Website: macys
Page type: delivery-shipping
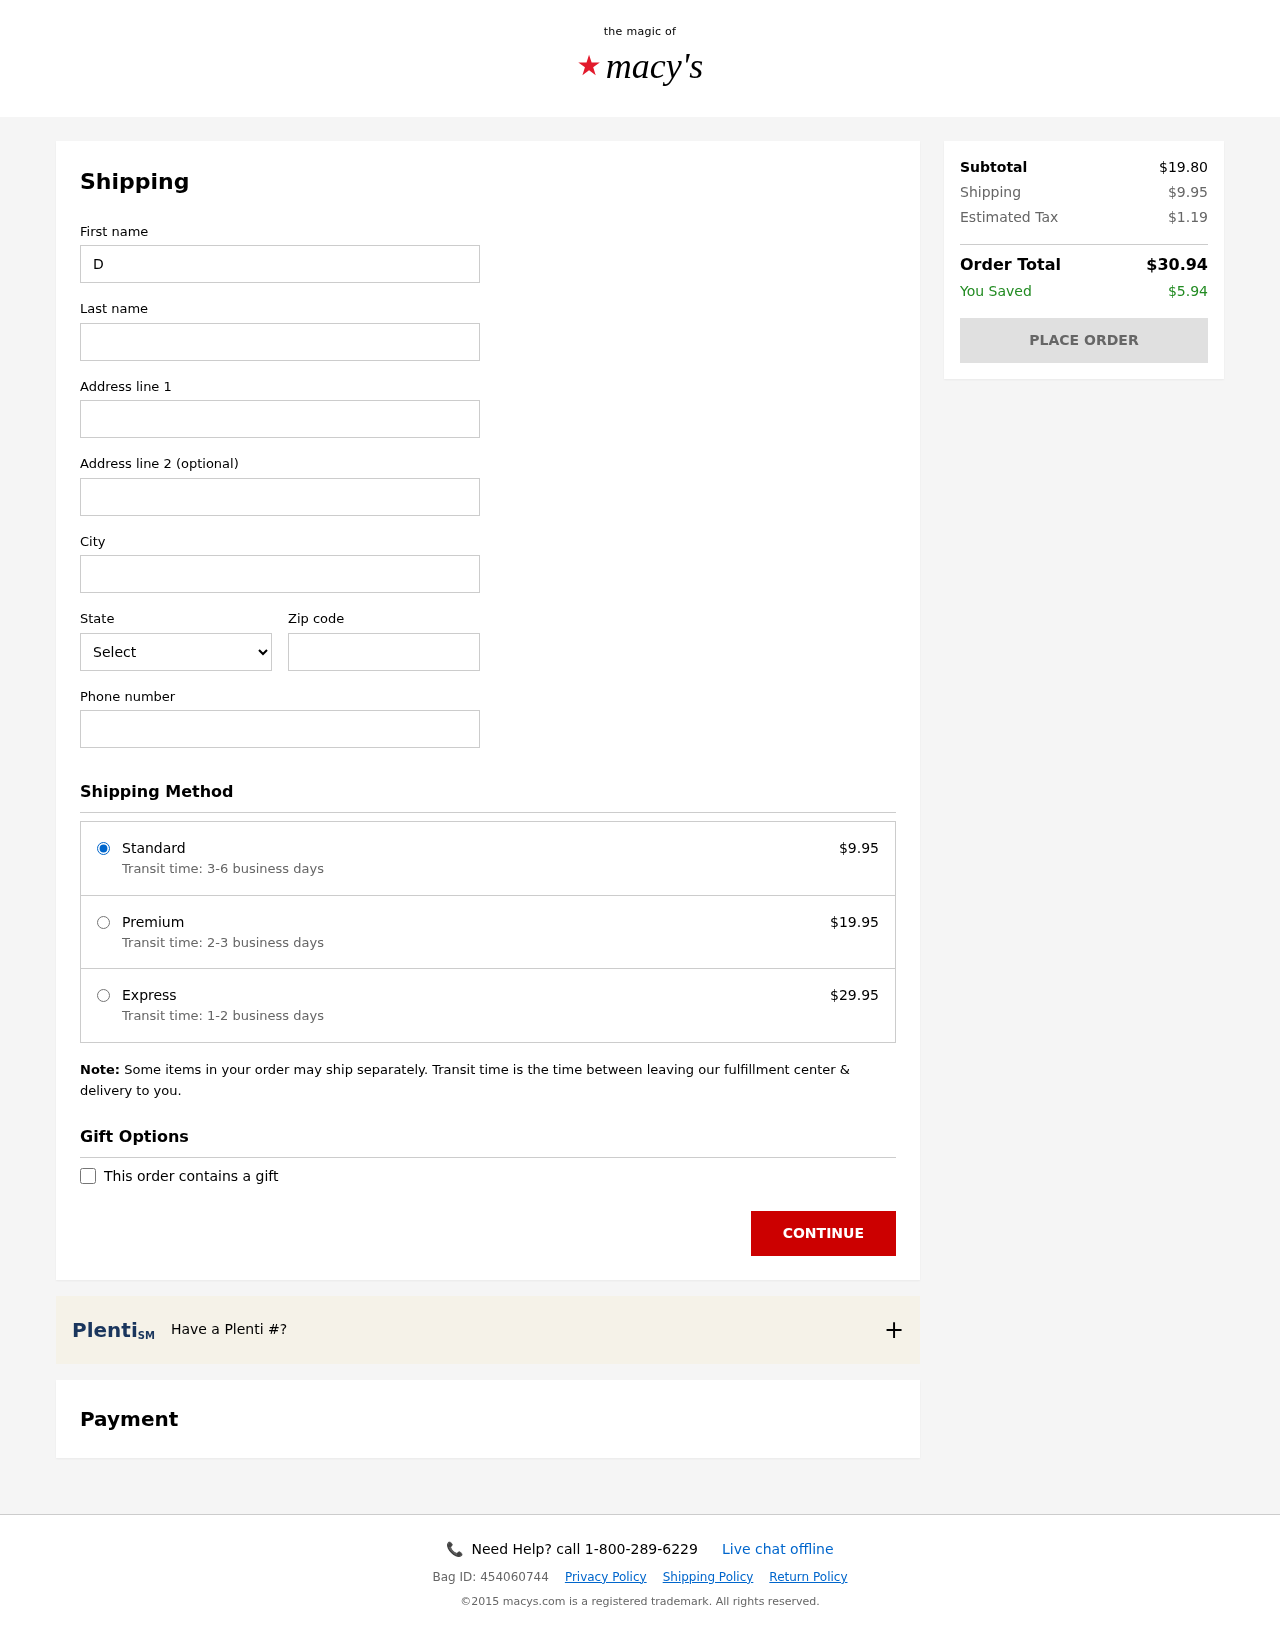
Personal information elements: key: PII_CITY
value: Vasquezbury
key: PII_FIRSTNAME
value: David
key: PII_LASTNAME
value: Porter
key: PII_PHONE
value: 3684395990
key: PII_POSTCODE
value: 92825
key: PII_STATE_ABBR
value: WI
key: PII_STREET
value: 964 Samantha Turnpike
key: PII_STREET2
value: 89592 Walker Center
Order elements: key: ORDER_SHIPPING_COST
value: $9.95
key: ORDER_SHIPPING_PREMIUM
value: $19.95
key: ORDER_SHIPPING_EXPRESS
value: $29.95
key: ORDER_SUBTOTAL
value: $19.80
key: ORDER_TAX
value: $1.19
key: ORDER_TOTAL
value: $30.94
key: ORDER_SAVINGS
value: $5.94